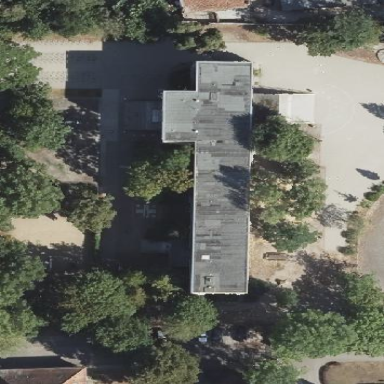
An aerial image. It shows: School building.